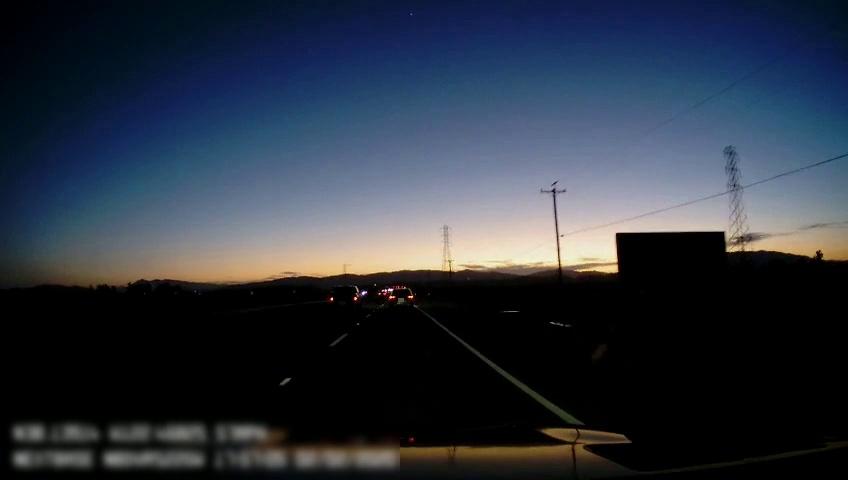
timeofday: Dusk/Dawn/Twilight
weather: Sunny
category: Drivable Space
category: Vehicles | SUV
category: Vehicles | Truck
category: Lanes | Current Lane
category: Lanes | Current Lane